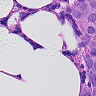
Metastatic tissue present: yes